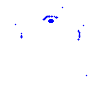
Particle: pion